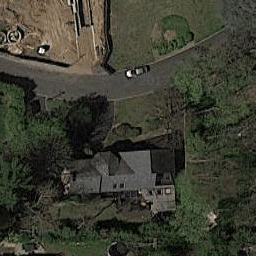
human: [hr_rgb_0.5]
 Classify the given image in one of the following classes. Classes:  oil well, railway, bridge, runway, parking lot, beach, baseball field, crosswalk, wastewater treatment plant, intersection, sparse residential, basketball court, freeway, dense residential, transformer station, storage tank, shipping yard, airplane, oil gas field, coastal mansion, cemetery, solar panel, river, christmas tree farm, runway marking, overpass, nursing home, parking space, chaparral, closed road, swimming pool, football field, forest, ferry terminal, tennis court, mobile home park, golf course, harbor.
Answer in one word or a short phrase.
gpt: sparse residential